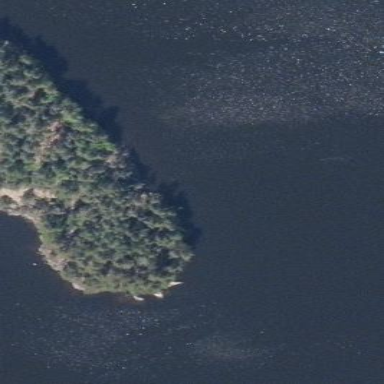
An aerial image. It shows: Islet.